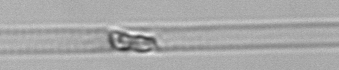
Label: Dactyliosolen_blavyanus